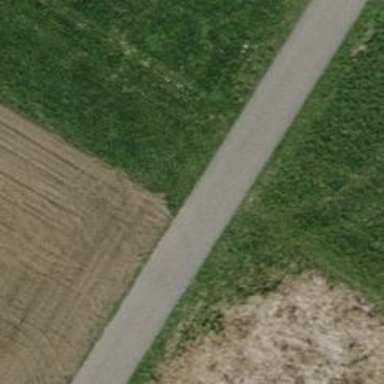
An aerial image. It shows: Asphalt track of grade1 for agricultural vehicles.